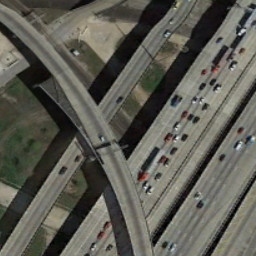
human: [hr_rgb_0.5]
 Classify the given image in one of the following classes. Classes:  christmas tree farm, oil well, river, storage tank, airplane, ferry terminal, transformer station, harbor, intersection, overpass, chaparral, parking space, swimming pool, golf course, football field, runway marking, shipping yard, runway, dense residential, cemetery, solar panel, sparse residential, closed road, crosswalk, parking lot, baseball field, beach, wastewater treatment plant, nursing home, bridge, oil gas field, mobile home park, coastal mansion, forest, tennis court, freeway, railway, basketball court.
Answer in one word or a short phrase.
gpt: overpass